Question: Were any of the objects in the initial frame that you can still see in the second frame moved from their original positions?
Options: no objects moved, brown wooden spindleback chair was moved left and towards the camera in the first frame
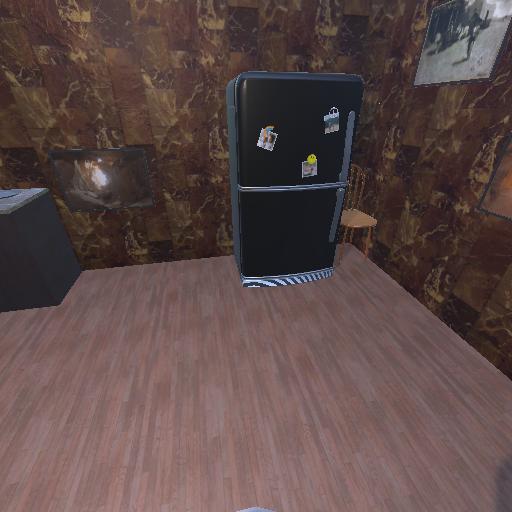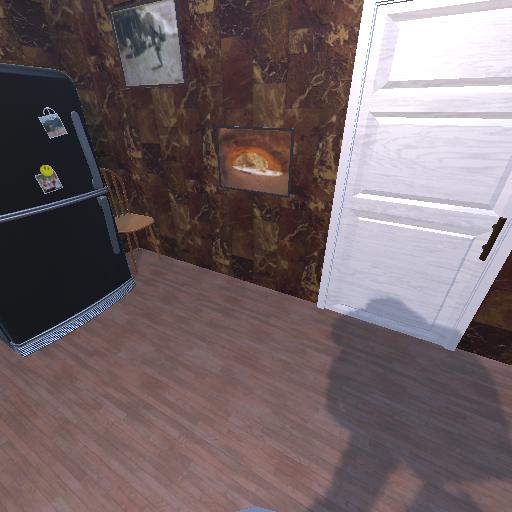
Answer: no objects moved